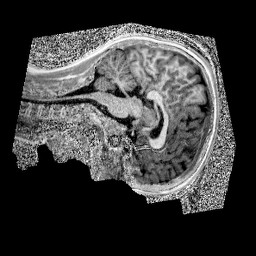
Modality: UNIT1
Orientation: sagittal
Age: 11
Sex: male
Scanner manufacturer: siemens
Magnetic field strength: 3 T
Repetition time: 4 s
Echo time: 0.00299 s